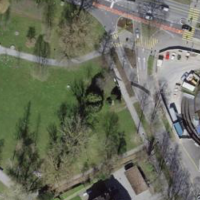
EUNIS habitat code: 53
Species observed at this site:
Tachybaptus ruficollis
Corvus corone
Podiceps cristatus
Motacilla cinerea
Cyanistes caeruleus
Fulica atra
Anas platyrhynchos
Aythya ferina
Aythya fuligula
Passer domesticus
Passer montanus
Turdus merula
Chroicocephalus ridibundus
Phalacrocorax carbo
Larus michahellis
Cygnus olor
Gallinula chloropus
Milvus migrans
Mergus merganser
Anser anser
Motacilla alba